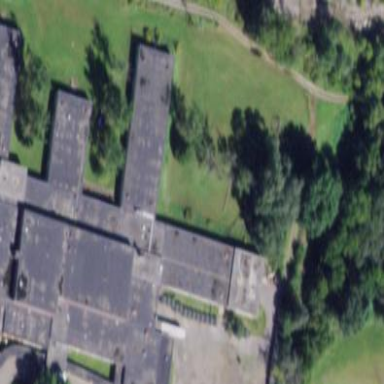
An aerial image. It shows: School building.